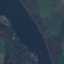
Land use / land cover class: River